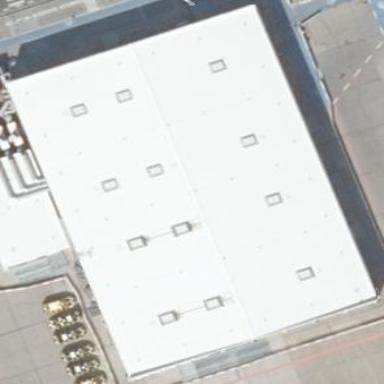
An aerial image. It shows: Airport terminal building.